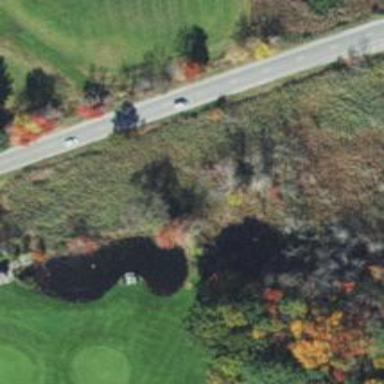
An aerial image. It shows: Golf tee.